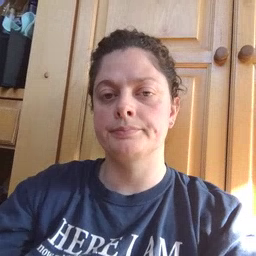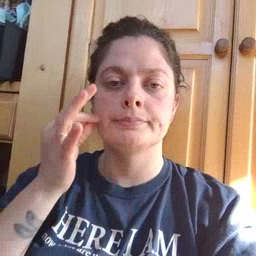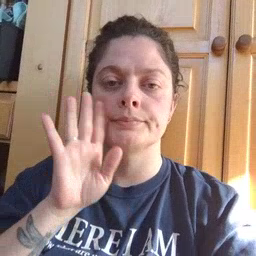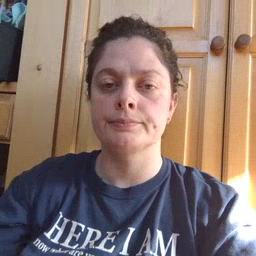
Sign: bee